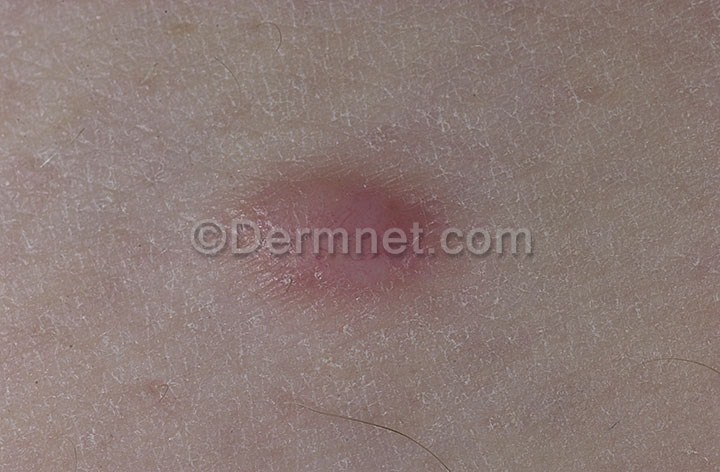
Disease: Seborrheic Keratoses and other Benign Tumors